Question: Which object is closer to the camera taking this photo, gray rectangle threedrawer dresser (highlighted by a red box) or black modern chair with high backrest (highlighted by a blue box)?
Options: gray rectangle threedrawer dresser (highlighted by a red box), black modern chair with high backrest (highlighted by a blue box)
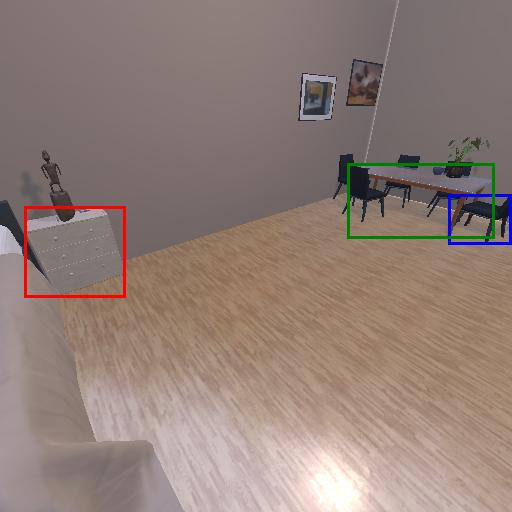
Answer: gray rectangle threedrawer dresser (highlighted by a red box)